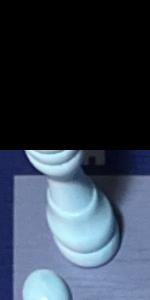
Label: Rook_White